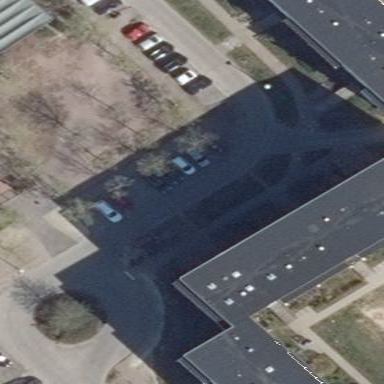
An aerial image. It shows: Street-side parking area.